Interaction volume radius: 10 \u00c5
Interaction volume height: 40 \u00c5
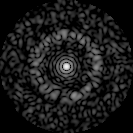
Disorder parameter: 0.8379